Question: I am working on a creating a button with selective corners rounded off. After searching on the web, I found some snippet which would round off all the corners of a button. But I need to round off only one or two corners of the button. This is how I want my buttons to look.

So, here I want Button A's top left corner to be rounded, B's top right, C's bottom left and D's bottom right.
Here is the code which I found to round off all the corners of a button.
'''
Dim p As New Drawing2D.GraphicsPath
p.StartFigure()
p.AddArc(New Rectangle(0, 0, 40, 40), 180, 90)
p.AddLine(40, 0, Button1.Width - 40, 0)
p.AddArc(New Rectangle(Button1.Width - 40, 0, 40, 40), -90, 90)
p.AddLine(Button1.Width, 40, Button1.Width, Button1.Height - 40)
p.AddArc(New Rectangle(Button1.Width - 40, Button1.Height - 40, 40, 40), 0, 90)
p.AddLine(Button1.Width - 40, Button1.Height, 40, Button1.Height)
p.AddArc(New Rectangle(0, Button1.Height - 40, 40, 40), 90, 90)
p.CloseFigure()
Button1.Region = New Region(p)
'''
The problem is I don't have much idea about Graphics, so I can't tweak this to round off only a particular corner. Can you please help me understand the drawing logic or tweak this snippet to get the desired result.
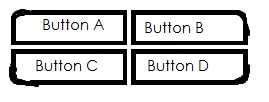
Answer: Try this:
'''
Public Sub RoundCorners(ByVal leftTop As Boolean, ByVal rightTop As Boolean, ByVal rightBottom As Boolean, ByVal leftBottom As Boolean)
Dim p As New Drawing2D.GraphicsPath
p.StartFigure()
p.AddArc(New Rectangle(0, 0, IIF(leftTop,40,1), IIF(leftTop,40,1)), 180, 90)
p.AddArc(New Rectangle(Button1.Width - IIF(rightTop,40,1), 0, IIF(rightTop,40,1), IIF(rightTop,40,1)), -90, 90)
p.AddArc(New Rectangle(Button1.Width - IIF(rightBottom,40,1), Button1.Height - IIF(rightBottom,40,1), IIF(rightBottom,40,1), IIF(rightBottom,40,1)), 0, 90)
p.AddArc(New Rectangle(0, Button1.Height - IIF(leftBottom,40,1), IIF(leftBottom,40,1), IIF(leftBottom,40,1)), 90, 90)
p.CloseFigure()
Button1.Region = New Region(p)
End Sub
'''
Usage
'''
RoundCorners(true,true,true,true) //Round all corners
RoundCorners(true,false,false,false) //Round left-top corner
'''
## UPDATE
It's even better if we implement the 'RoundCorners' method this way:
'''
Public Sub RoundCorners(ByVal leftTop As Int32, ByVal rightTop As Int32, ByVal rightBottom As Int32, ByVal leftBottom As Int32)
If leftTop <= 0 Then leftTop = 1
If rightTop <= 0 Then rightTop = 1
If rightBottom <= 0 Then rightBottom = 1
If leftBottom <= 0 Then leftBottom = 1
Dim p As New Drawing2D.GraphicsPath
p.StartFigure()
p.AddArc(New Rectangle(0, 0, leftTop, leftTop), 180, 90)
p.AddArc(New Rectangle(Button1.Width - rightTop, 0, rightTop, rightTop), -90, 90)
p.AddArc(New Rectangle(Button1.Width - rightBottom, Button1.Height - rightBottom, rightBottom, rightBottom), 0, 90)
p.AddArc(New Rectangle(0, Button1.Height - leftBottom, leftBottom, leftBottom), 90, 90)
p.CloseFigure()
Button1.Region = New Region(p)
End Sub
'''
Usage
'''
RoundCorners(40,40,40,40) //Round all corners
RoundCorners(40,0,0,0) //Round left-top corners
'''